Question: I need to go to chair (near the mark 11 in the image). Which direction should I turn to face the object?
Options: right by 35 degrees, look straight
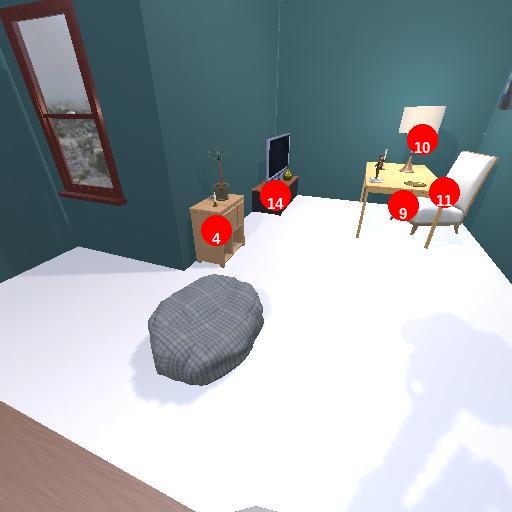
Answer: right by 35 degrees